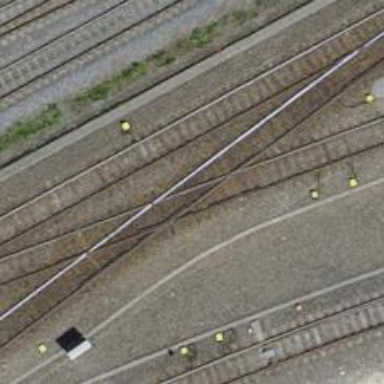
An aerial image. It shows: Single railway track with electrified contact line. It is spur track.